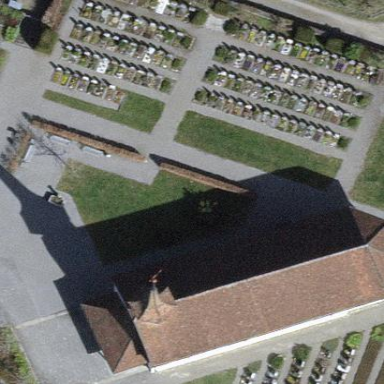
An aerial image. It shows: Cemetery.